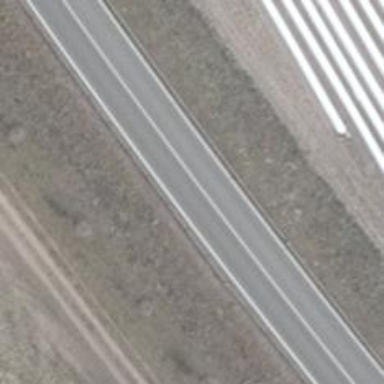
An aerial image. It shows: Secondary motorroad with asphalt surface and embankment.